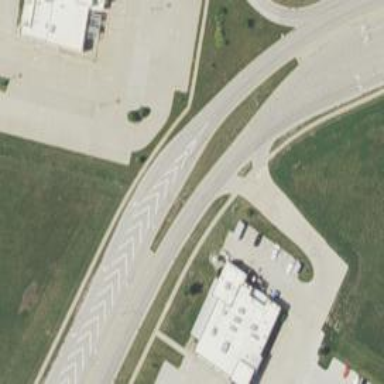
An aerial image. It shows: Road marking featuring gore chevron.